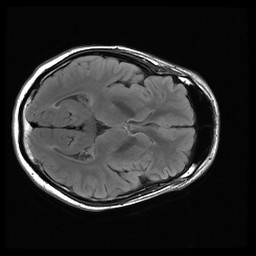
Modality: FLAIR
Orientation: axial
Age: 27
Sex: male
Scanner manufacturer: ge
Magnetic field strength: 3 T
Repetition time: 9 s
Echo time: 0.1248 s